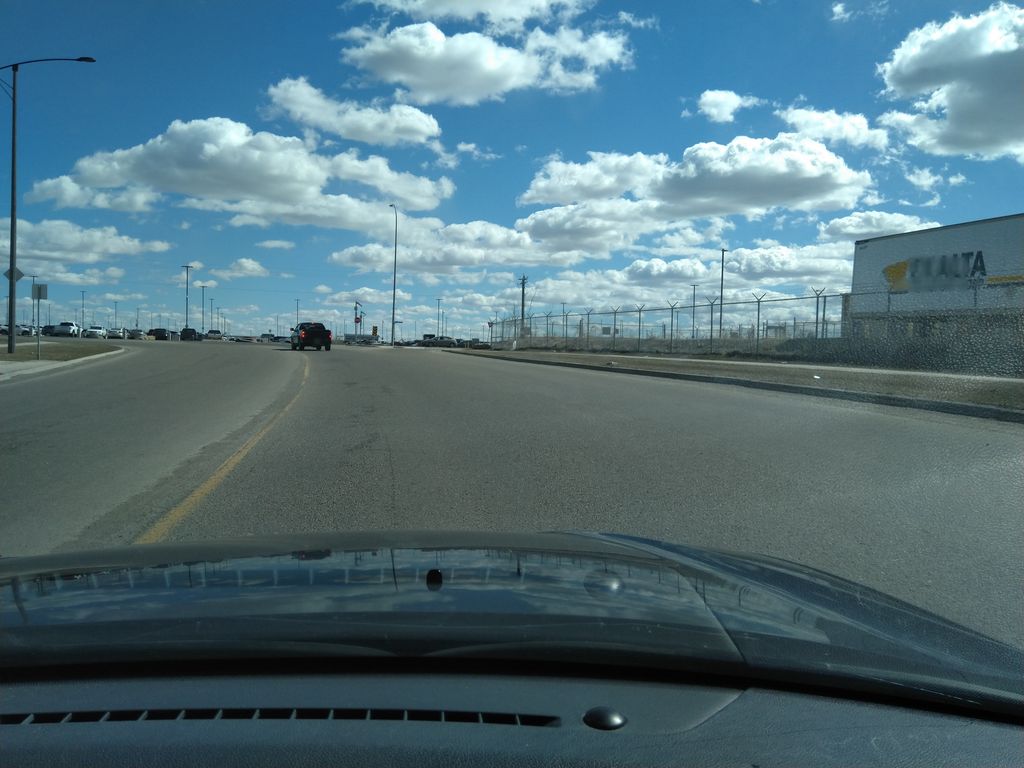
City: calgary